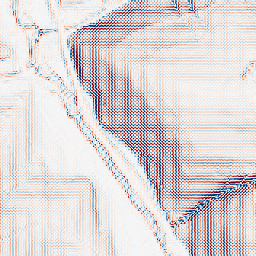
Category: wavelet
Decomposition family: wavelet_dwt
Decomposition parameters: wavelet: haar
level: 2
Upsampling method: quadratic
Upsampling parameters: scale: 8
Upsampling scale: 8